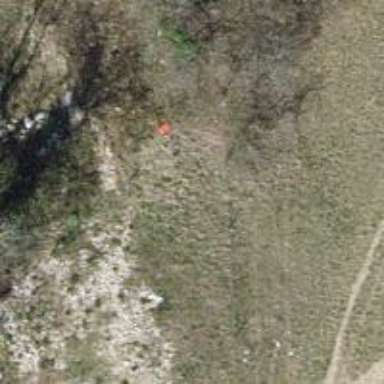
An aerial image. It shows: Pole supporting roof covering pipeline marker.